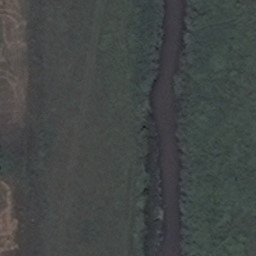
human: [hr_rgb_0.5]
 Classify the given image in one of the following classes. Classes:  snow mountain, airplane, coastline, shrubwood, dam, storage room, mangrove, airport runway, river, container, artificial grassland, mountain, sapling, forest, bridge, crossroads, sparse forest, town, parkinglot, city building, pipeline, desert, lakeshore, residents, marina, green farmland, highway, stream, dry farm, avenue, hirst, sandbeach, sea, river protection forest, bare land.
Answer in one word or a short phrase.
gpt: river